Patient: sex M, age 60
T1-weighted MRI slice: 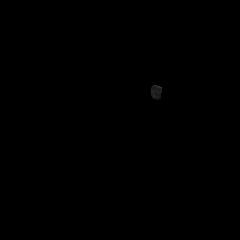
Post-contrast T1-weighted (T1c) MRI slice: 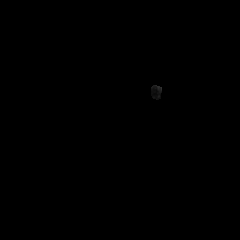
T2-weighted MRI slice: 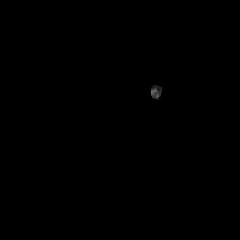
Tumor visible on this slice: no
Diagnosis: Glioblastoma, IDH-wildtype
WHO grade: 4